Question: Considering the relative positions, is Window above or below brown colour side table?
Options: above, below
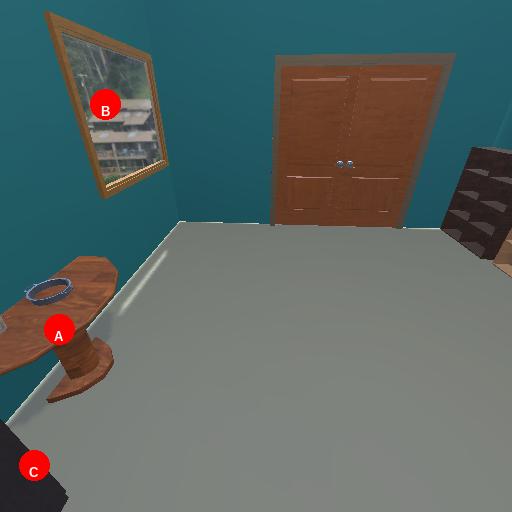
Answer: above